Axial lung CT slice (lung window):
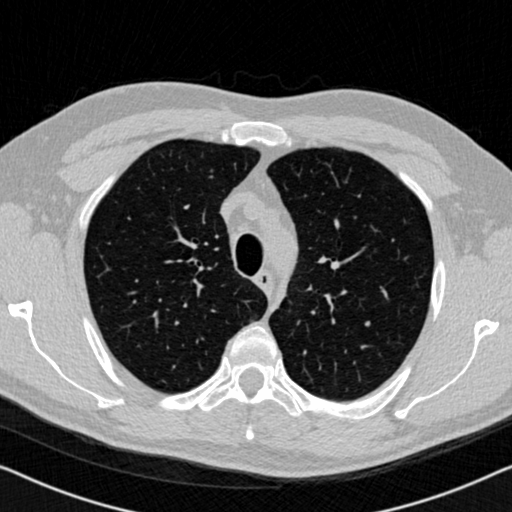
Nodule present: no